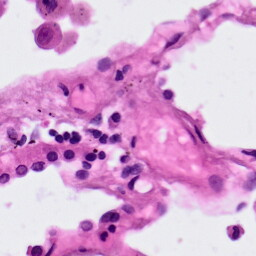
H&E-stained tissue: Lung